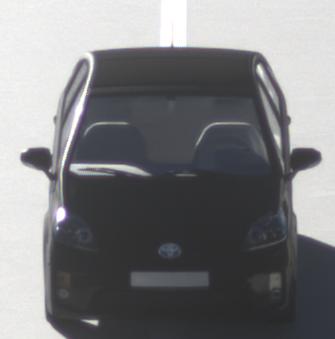
Make: Toyota
Model: Prius 1.5 Hybrid
Detailed model: Prius (HW2)
Model produced from: 2006/03
Model produced until: 2009/06
Doors: 5
Color: black
Road condition: dry road
Daytime: morning or afternoon
Contrast: high contrast